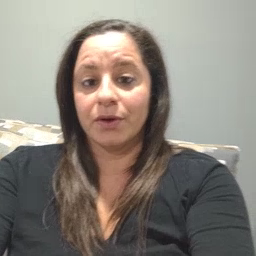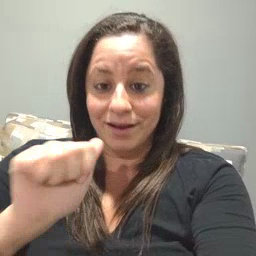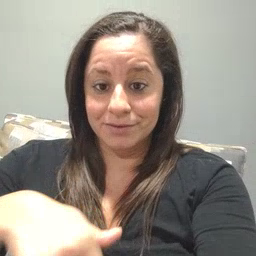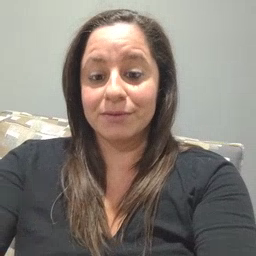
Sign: can